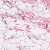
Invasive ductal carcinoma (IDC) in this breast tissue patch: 0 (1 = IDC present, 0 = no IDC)